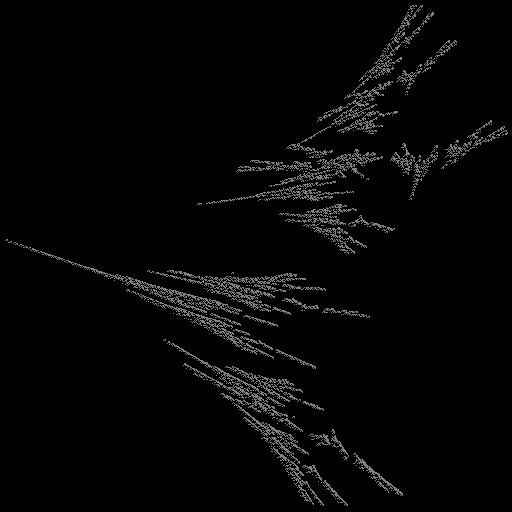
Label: ginkgo